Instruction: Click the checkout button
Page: cart
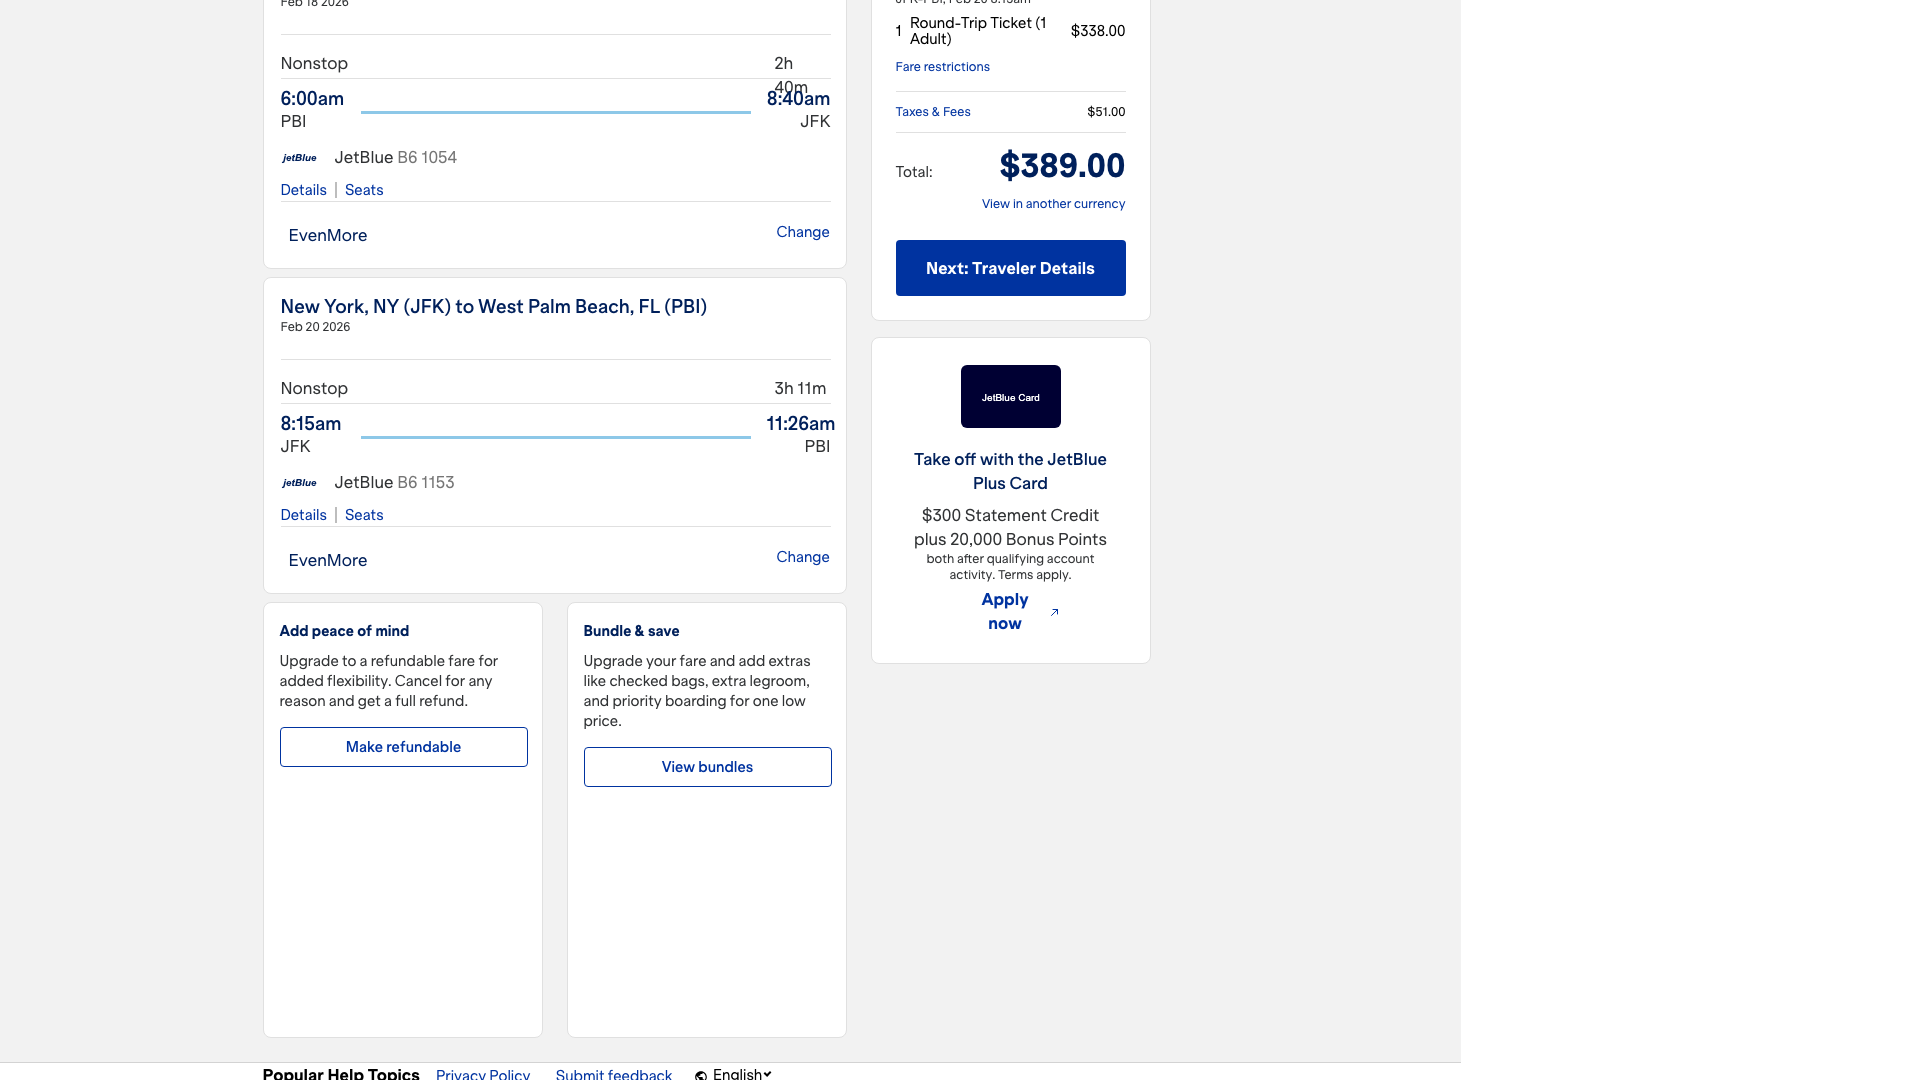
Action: click